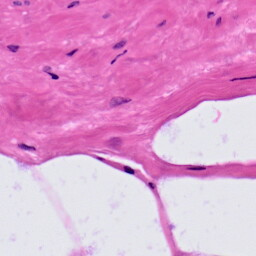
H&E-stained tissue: Prostate